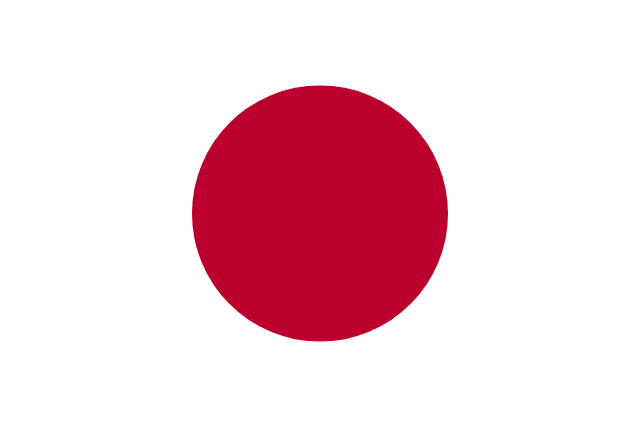
Country: Japan
Country code: jp